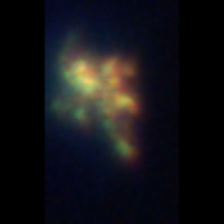
Taxon: Unknown_detritus
Group: Unknown